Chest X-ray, PA view. Patient: 65 years old, sex F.
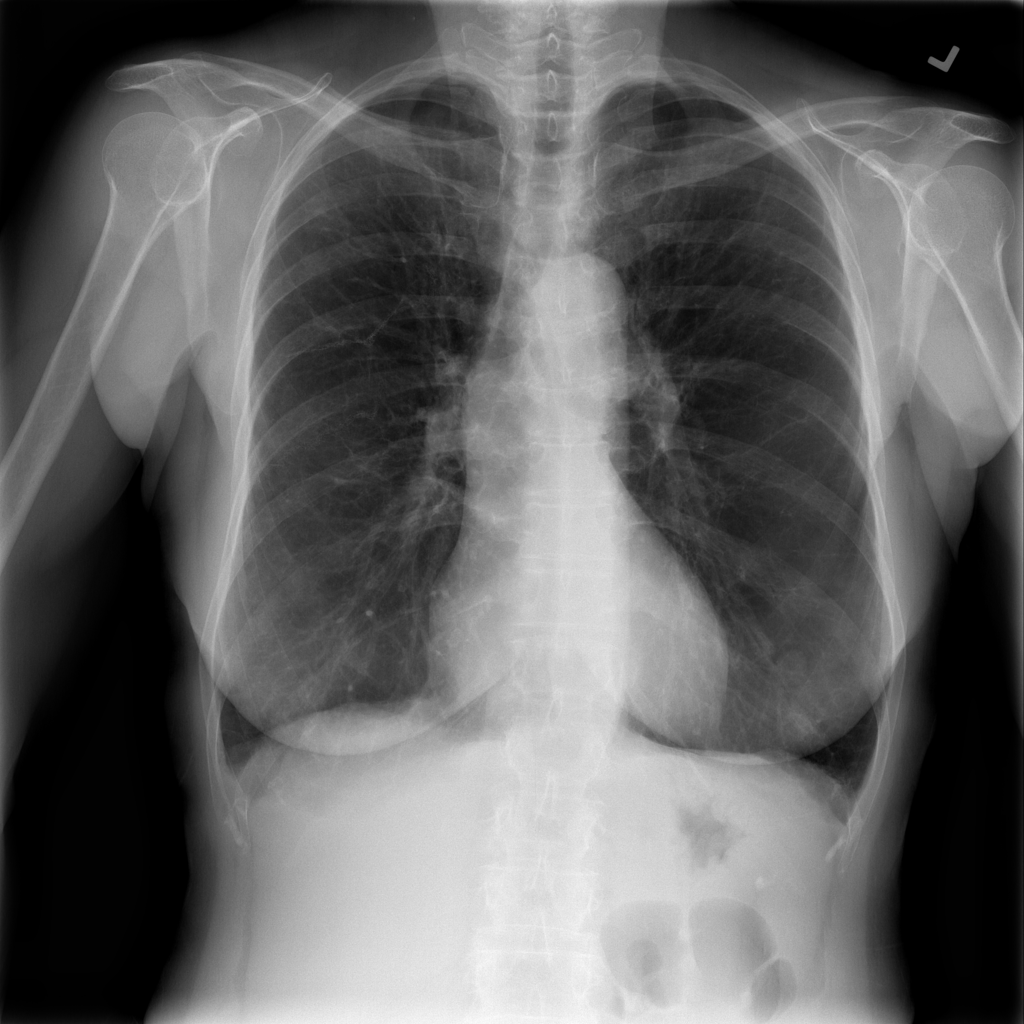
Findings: Fibrosis